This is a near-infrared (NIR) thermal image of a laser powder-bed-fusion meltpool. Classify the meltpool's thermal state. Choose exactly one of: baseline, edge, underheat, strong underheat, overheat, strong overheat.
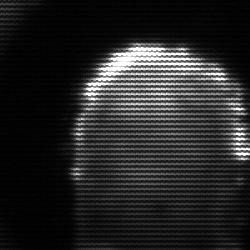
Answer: baseline